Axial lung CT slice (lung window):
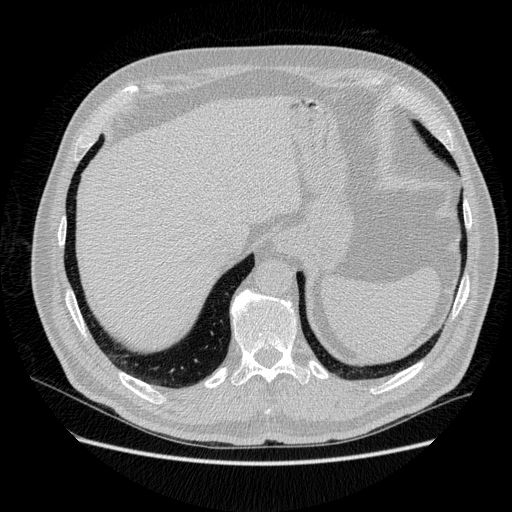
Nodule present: no